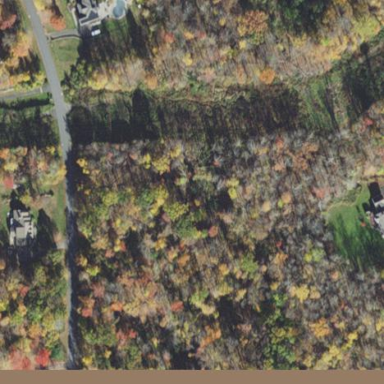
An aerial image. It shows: Existing Preserved Open Space in woodland area.